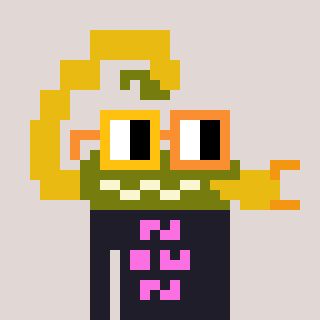
a pixel art character with square yellow and orange glasses, a scorpion-shaped head and a grayscale-colored body on a warm background